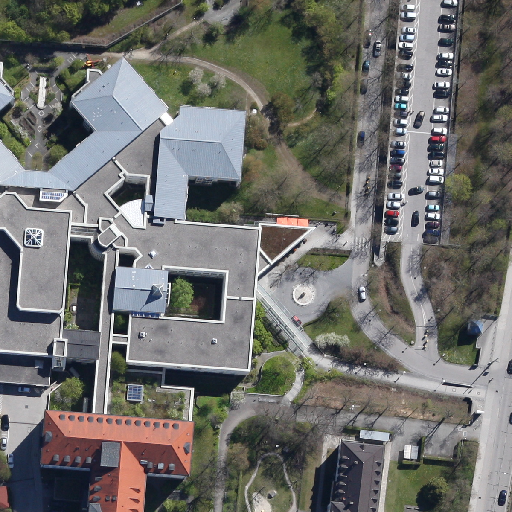
Referring expression: car in the parking area